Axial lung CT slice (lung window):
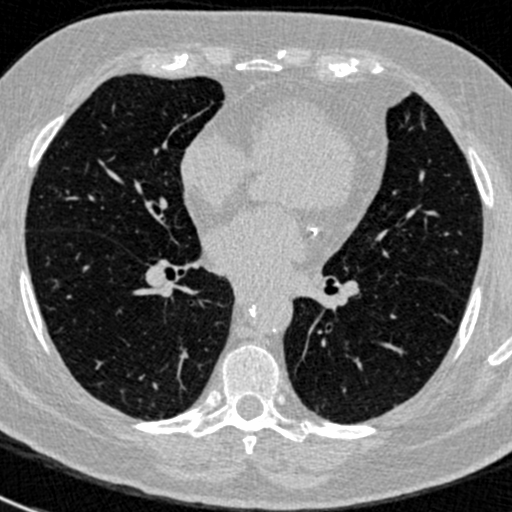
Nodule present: no